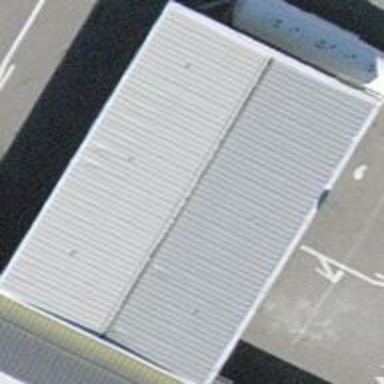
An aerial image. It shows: View of roof of building.